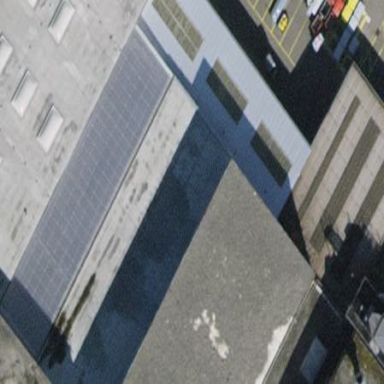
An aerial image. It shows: Industrial building.